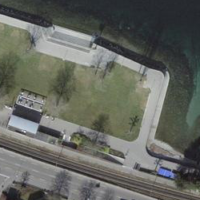
EUNIS habitat code: 14
Species observed at this site:
Symphytum tuberosum